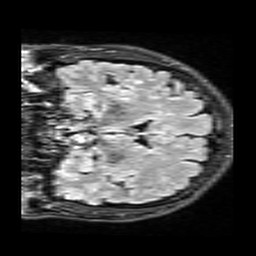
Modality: FLAIR
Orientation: coronal
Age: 61
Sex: female
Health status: healthy
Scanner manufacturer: siemens
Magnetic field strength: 3 T
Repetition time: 9 s
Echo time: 0.088 s